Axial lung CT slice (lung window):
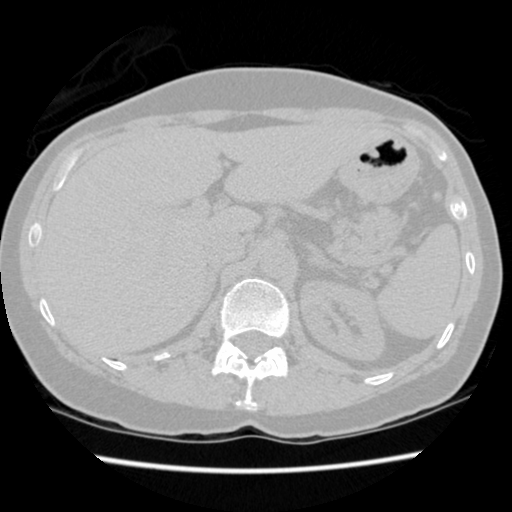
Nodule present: no